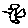
Label: bird